Question: I have an SSIS package that does maintenance work on my Oracle database. As a part of this, I Purge the RecycleBin using the following command:
'''
Purge RecycleBin
'''
This command works correctly from SQLDeveloper. However, when I issue the same command from SSIS (within an 'Execute SQL', it fails with this error message:
'Executing the query "Purge RecycleBin" failed with the following error: "ORA-38302: Invalid Purge Option"'

How do I fix this?
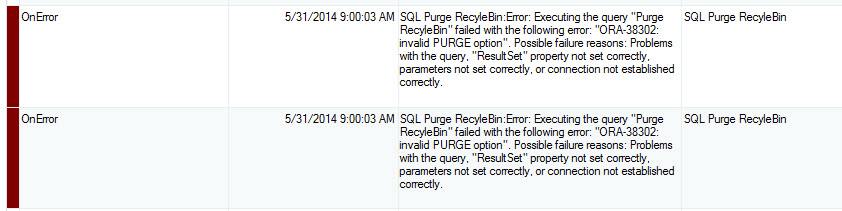
Answer: It looks like you have a typo. Your error message says
> Executing the query "Purge RecyleBin" failed with...
Check your query, did you misspell 'RecycleBin'?
Based on your image of the error message, it appears to be a typo in the query itself.

Try using the following query to extract the true text of your error message instead of using the pretty, but useless reports.
'''
-- Find all messages associated to the last failing run
SELECT
OM.operation_message_id
, OM.operation_id
, OM.message_time
, OM.message_type
, OM.message_source_type
, OM.message
FROM
SSISDB.catalog.operation_messages AS OM
WHERE
OM.operation_id =
(
-- Find the last failing operation
-- lazy assumption that biggest operation
-- id is last. Could be incorrect if a long
-- running process fails after a quick process
-- has also failed
SELECT
MAX(OM.operation_id)
FROM
SSISDB.catalog.operation_messages AS OM
WHERE
OM.message_type = 120
);
'''
If you know your operation id, you can paste that into the subquery